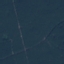
Land use / land cover: Forest